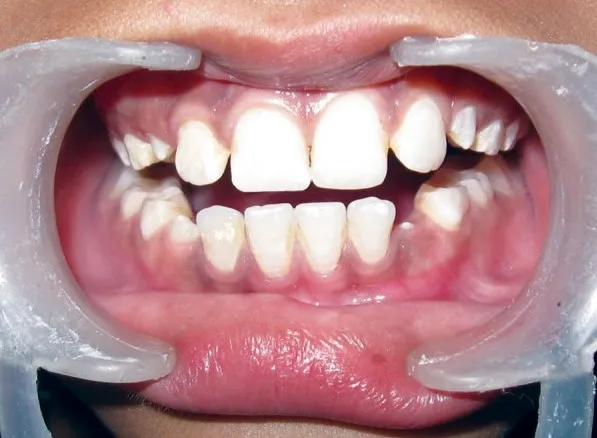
Composite reconstruction of the fractured crown and healed lower lip after 15 days.
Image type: medical_photograph (oral_photograph)